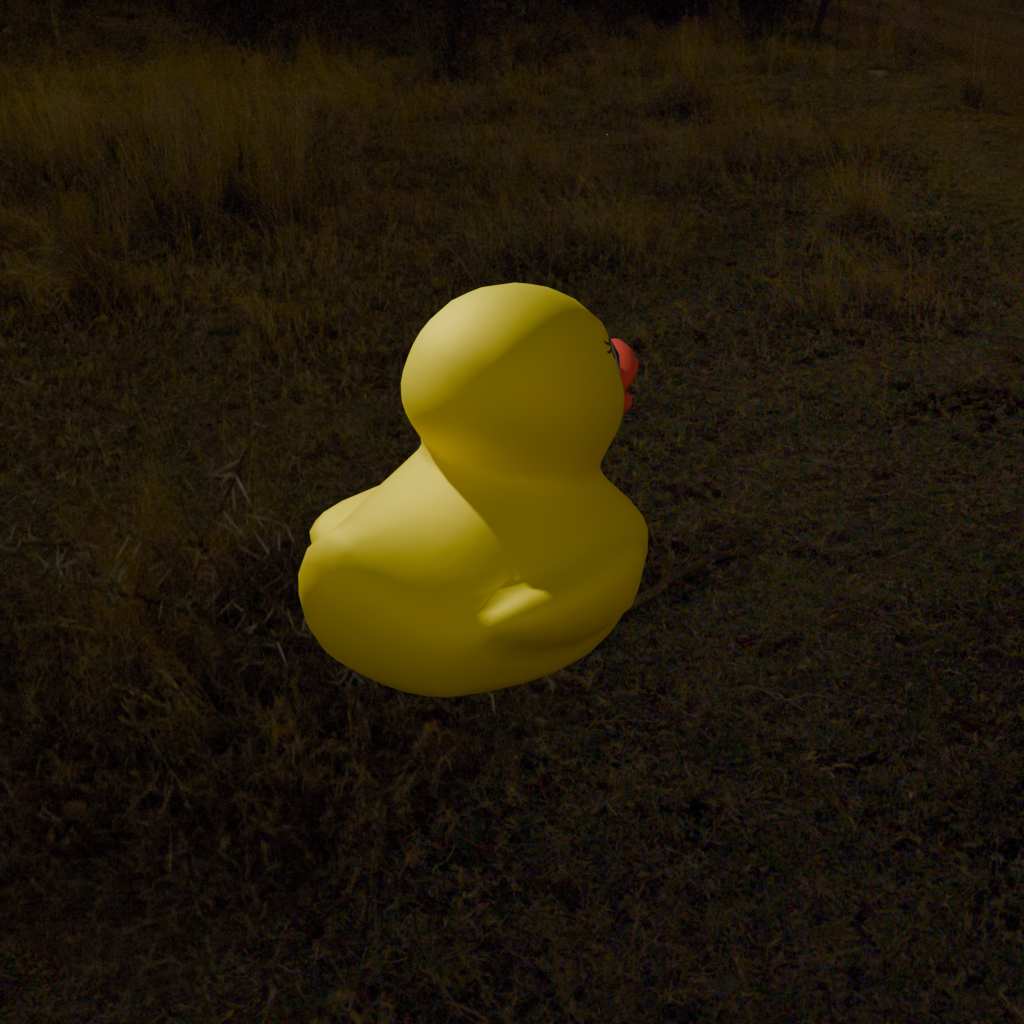
an image of a yellow rubber duck seen from <back_right> in a starry sky over a savanna at night.